Question: I need to create some xaml that shows text in columns like newspaper, something like this:

is there a way to do that?
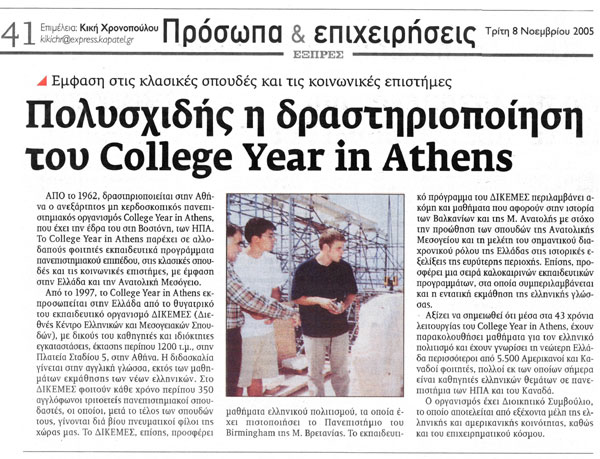
Answer: Use Silverlight 5 which allows Text to overflow from one TextBox and flow into another.
<URL>